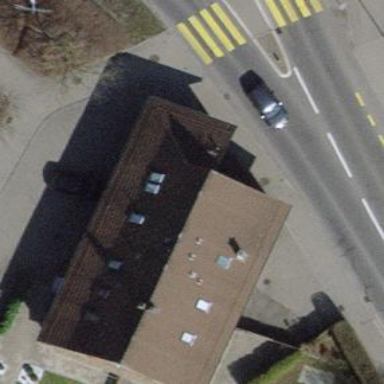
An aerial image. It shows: Terrace building.